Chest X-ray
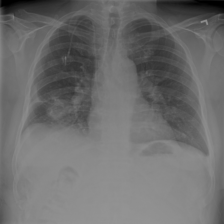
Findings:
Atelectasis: negative
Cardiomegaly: negative
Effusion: negative
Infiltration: negative
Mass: negative
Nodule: negative
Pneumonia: negative
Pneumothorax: negative
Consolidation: negative
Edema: negative
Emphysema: negative
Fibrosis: negative
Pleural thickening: negative
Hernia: negative